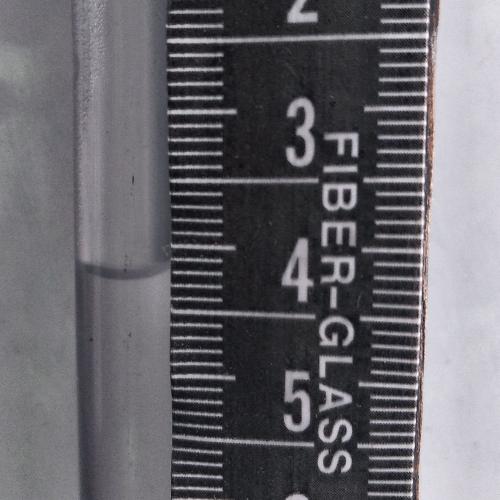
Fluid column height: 4.2 cm